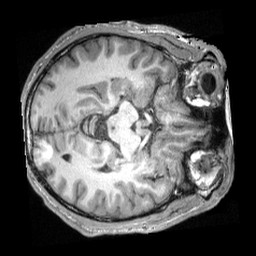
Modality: T1w
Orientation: axial
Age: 27
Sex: male
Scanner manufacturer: siemens
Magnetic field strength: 3 T
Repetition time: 2.3 s
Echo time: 0.00308 s